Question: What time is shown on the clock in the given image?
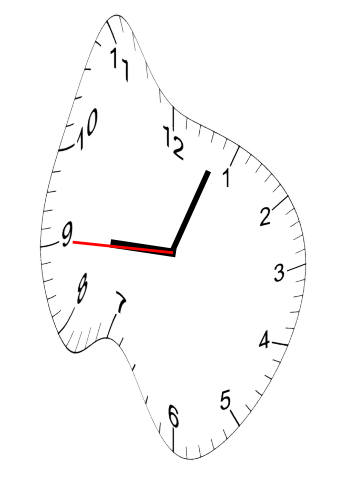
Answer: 09:03:45